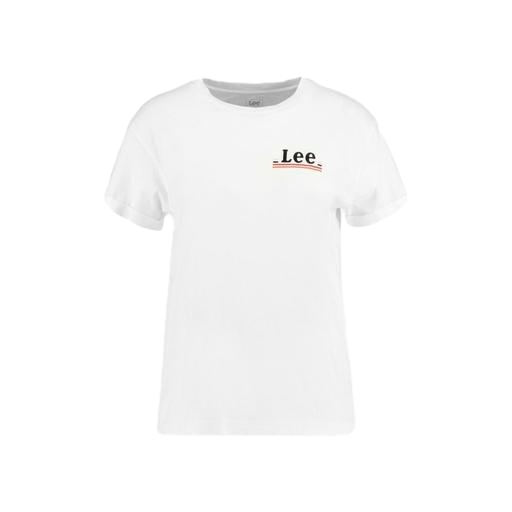
white lee top, white lil tee, less graphic tee, white background